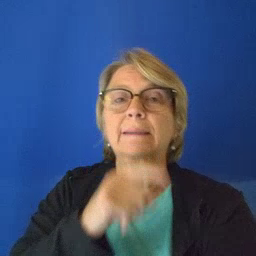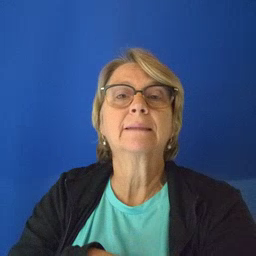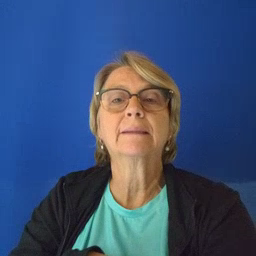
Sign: toothbrush